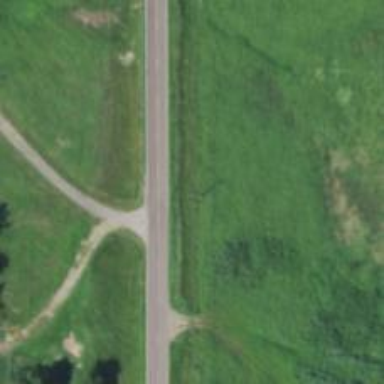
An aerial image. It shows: Tertiary road with asphalt surface.